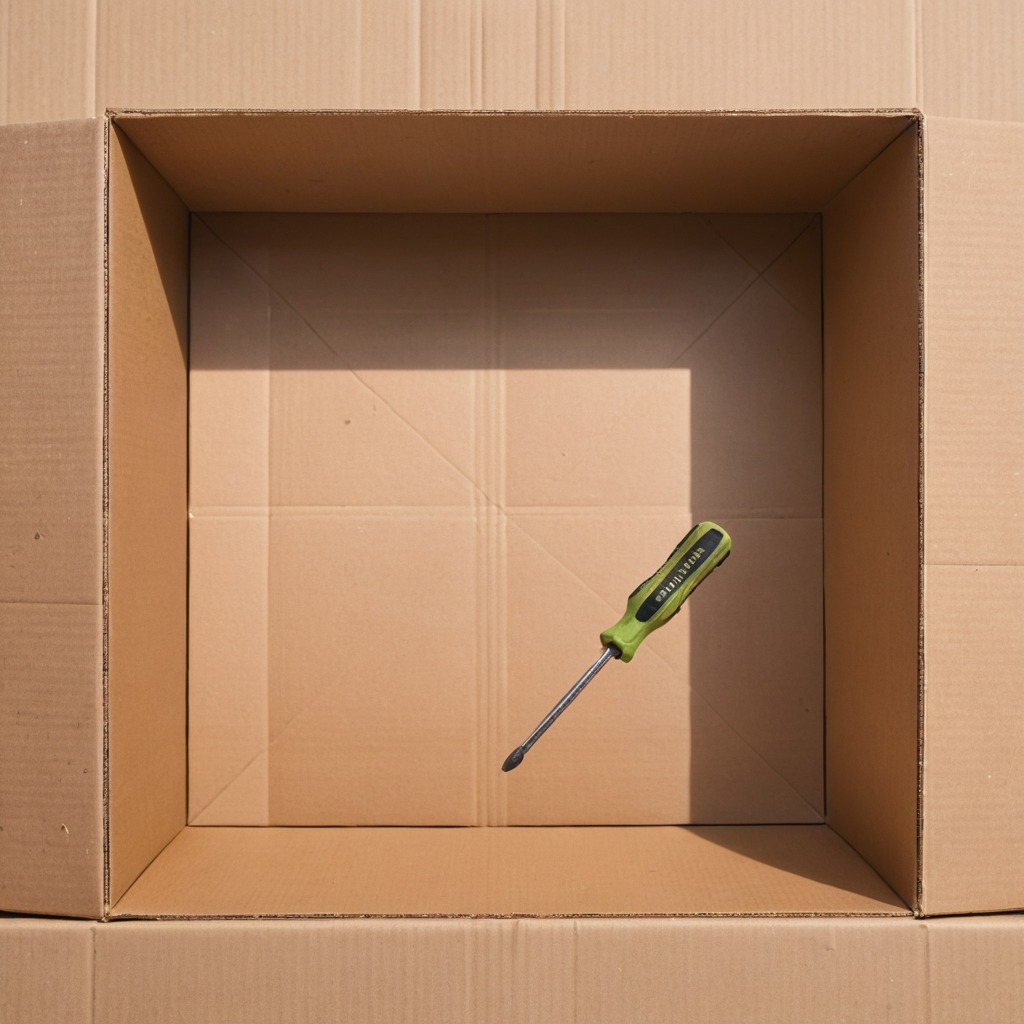
A screwdriver is lying on the clean dry cardboard box surface in an outdoor workshop during daytime bright natural light soft shadows slightly creased but